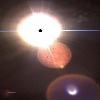
Label: sunburn